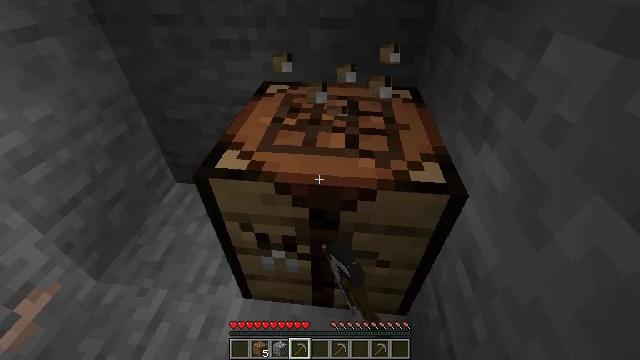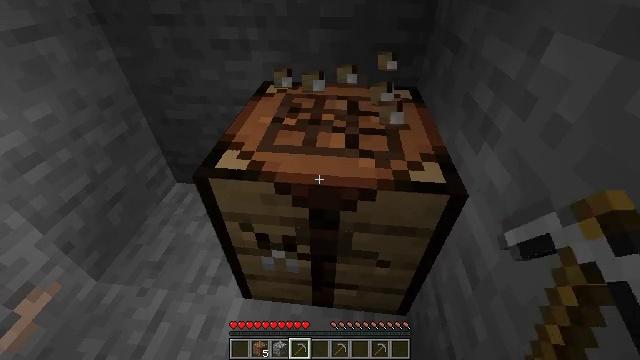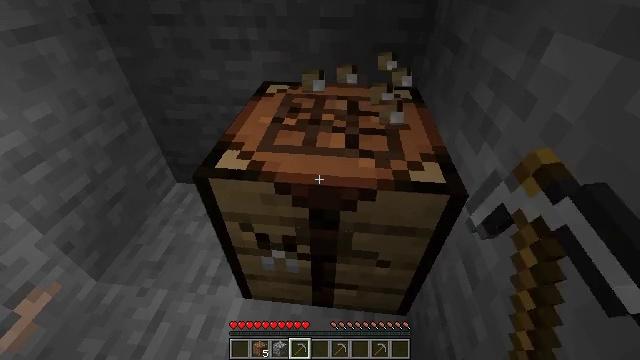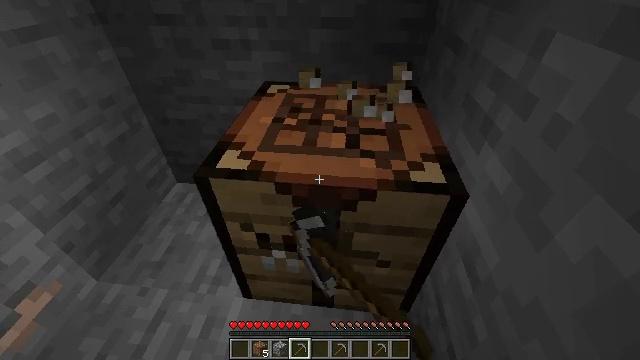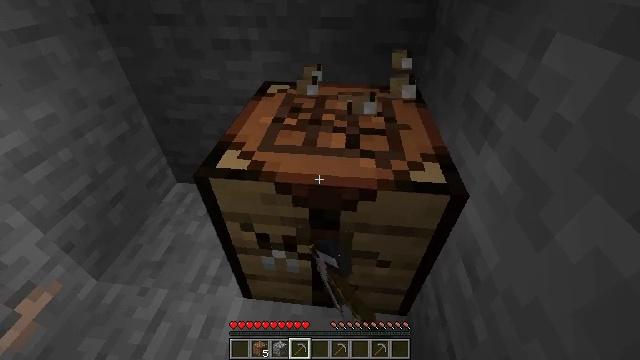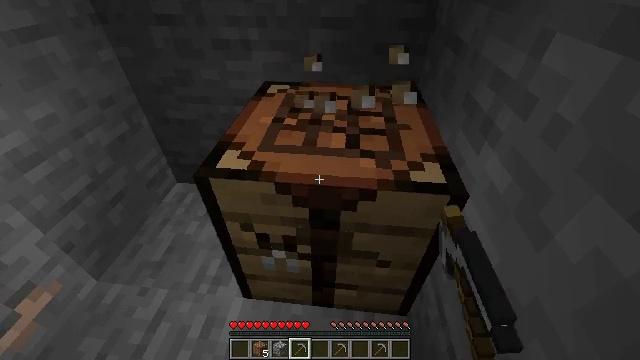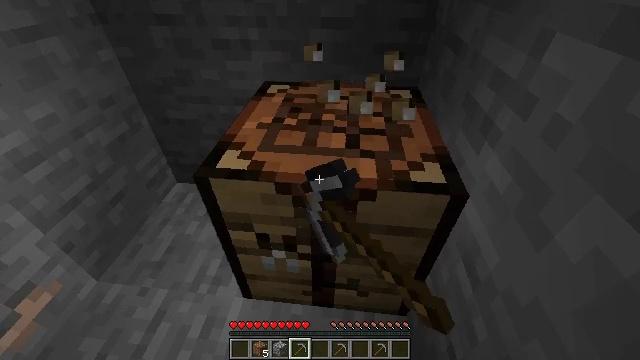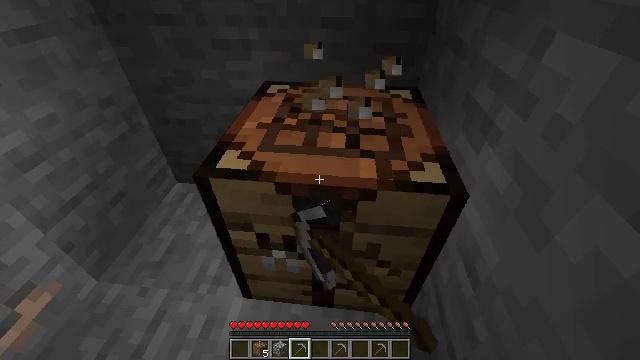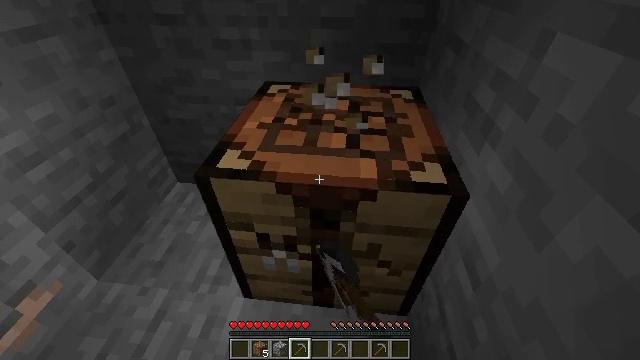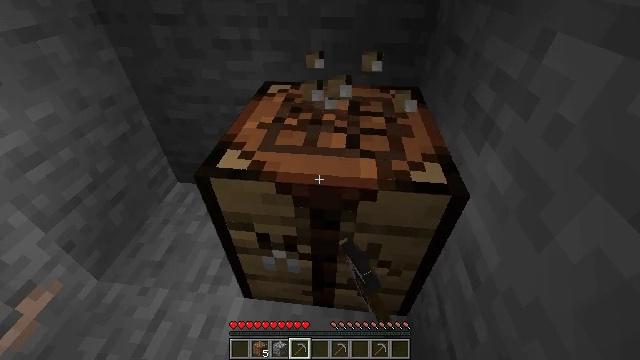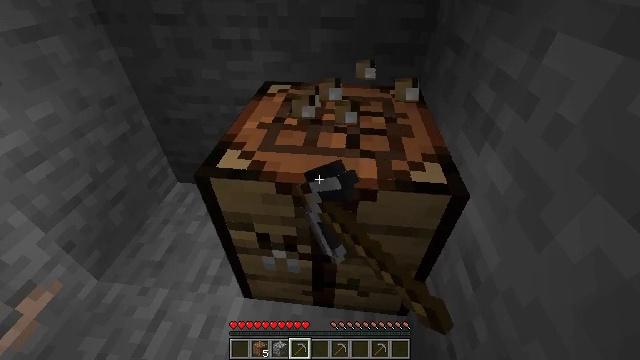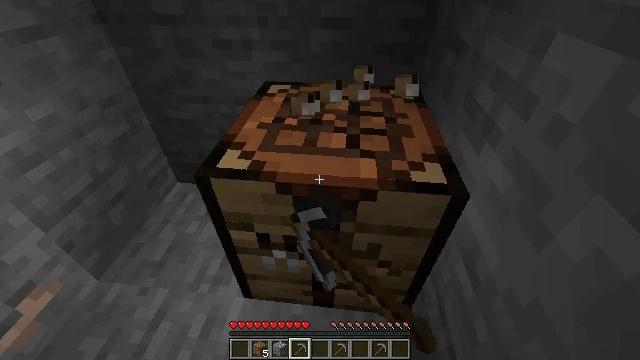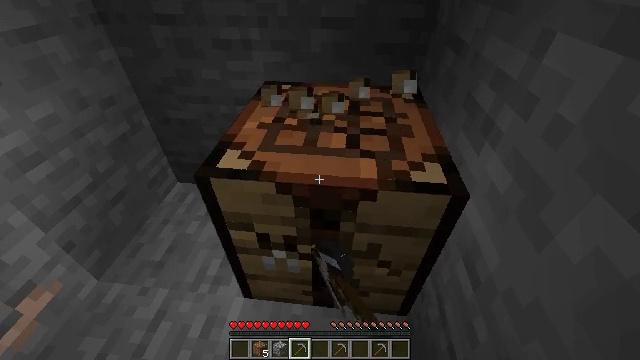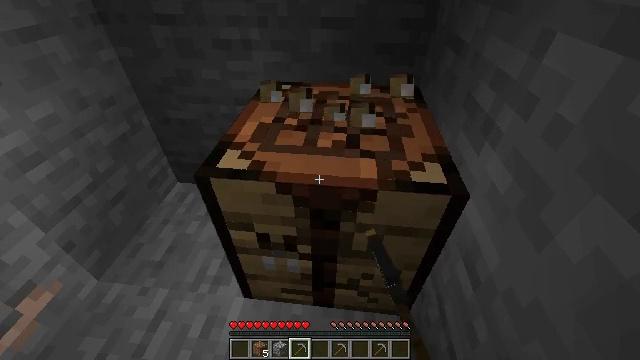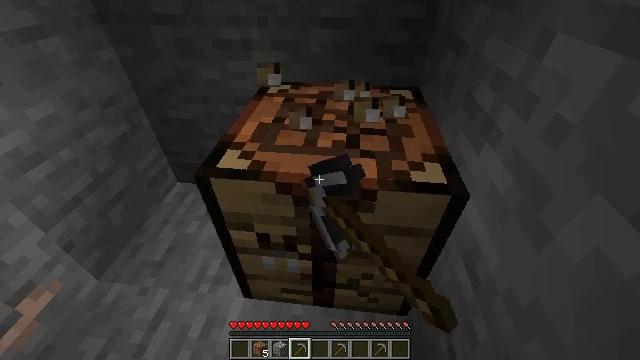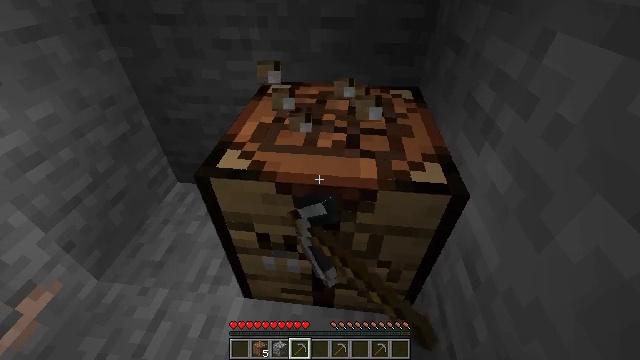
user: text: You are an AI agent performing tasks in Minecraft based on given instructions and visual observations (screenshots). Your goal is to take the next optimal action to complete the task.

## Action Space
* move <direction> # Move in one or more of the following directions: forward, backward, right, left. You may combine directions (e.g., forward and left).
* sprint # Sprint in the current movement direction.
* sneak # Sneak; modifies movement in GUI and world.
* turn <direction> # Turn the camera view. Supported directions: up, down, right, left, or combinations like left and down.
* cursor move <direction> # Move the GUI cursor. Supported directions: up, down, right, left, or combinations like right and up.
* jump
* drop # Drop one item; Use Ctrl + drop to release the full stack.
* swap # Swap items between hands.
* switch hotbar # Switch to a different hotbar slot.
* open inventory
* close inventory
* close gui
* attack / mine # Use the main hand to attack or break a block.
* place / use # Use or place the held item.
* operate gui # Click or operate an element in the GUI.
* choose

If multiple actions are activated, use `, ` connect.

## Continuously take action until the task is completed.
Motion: motion action
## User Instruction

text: Left click on the crafting table
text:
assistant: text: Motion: attack / mine
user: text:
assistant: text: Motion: attack / mine
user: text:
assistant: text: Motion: attack / mine
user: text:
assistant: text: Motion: attack / mine
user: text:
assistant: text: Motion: attack / mine
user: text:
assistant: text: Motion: attack / mine
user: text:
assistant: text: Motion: attack / mine
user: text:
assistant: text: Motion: attack / mine
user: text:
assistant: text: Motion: attack / mine
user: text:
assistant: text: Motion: attack / mine
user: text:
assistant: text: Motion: attack / mine
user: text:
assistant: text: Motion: attack / mine
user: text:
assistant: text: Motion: attack / mine
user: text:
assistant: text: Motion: attack / mine
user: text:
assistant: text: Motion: attack / mine
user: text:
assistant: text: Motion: attack / mine
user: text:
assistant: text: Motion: attack / mine
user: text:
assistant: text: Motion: attack / mine
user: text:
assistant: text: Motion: attack / mine
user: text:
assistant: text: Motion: attack / mine
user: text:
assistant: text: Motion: attack / mine
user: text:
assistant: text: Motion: attack / mine
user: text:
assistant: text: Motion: attack / mine
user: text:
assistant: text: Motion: attack / mine
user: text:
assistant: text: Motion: attack / mine
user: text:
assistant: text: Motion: attack / mine
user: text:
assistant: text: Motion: attack / mine
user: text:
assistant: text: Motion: attack / mine
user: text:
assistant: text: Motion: attack / mine
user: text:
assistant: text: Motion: attack / mine